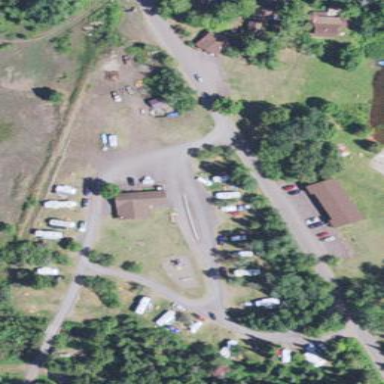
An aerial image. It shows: Caravan site with sanitary dump station for travelers.